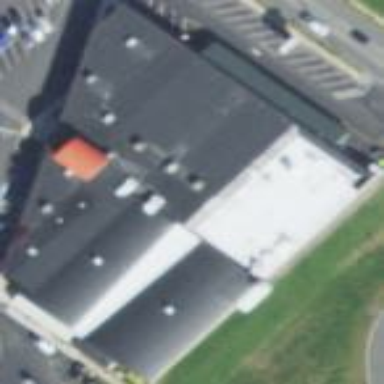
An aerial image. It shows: Building housing bowling alley.